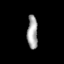
Tissue: prostate
Cell type: Endothelial cells
Senescence score: 0.3349
Nuclear area (px): 341
Mean DAPI intensity: 164.557